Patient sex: M
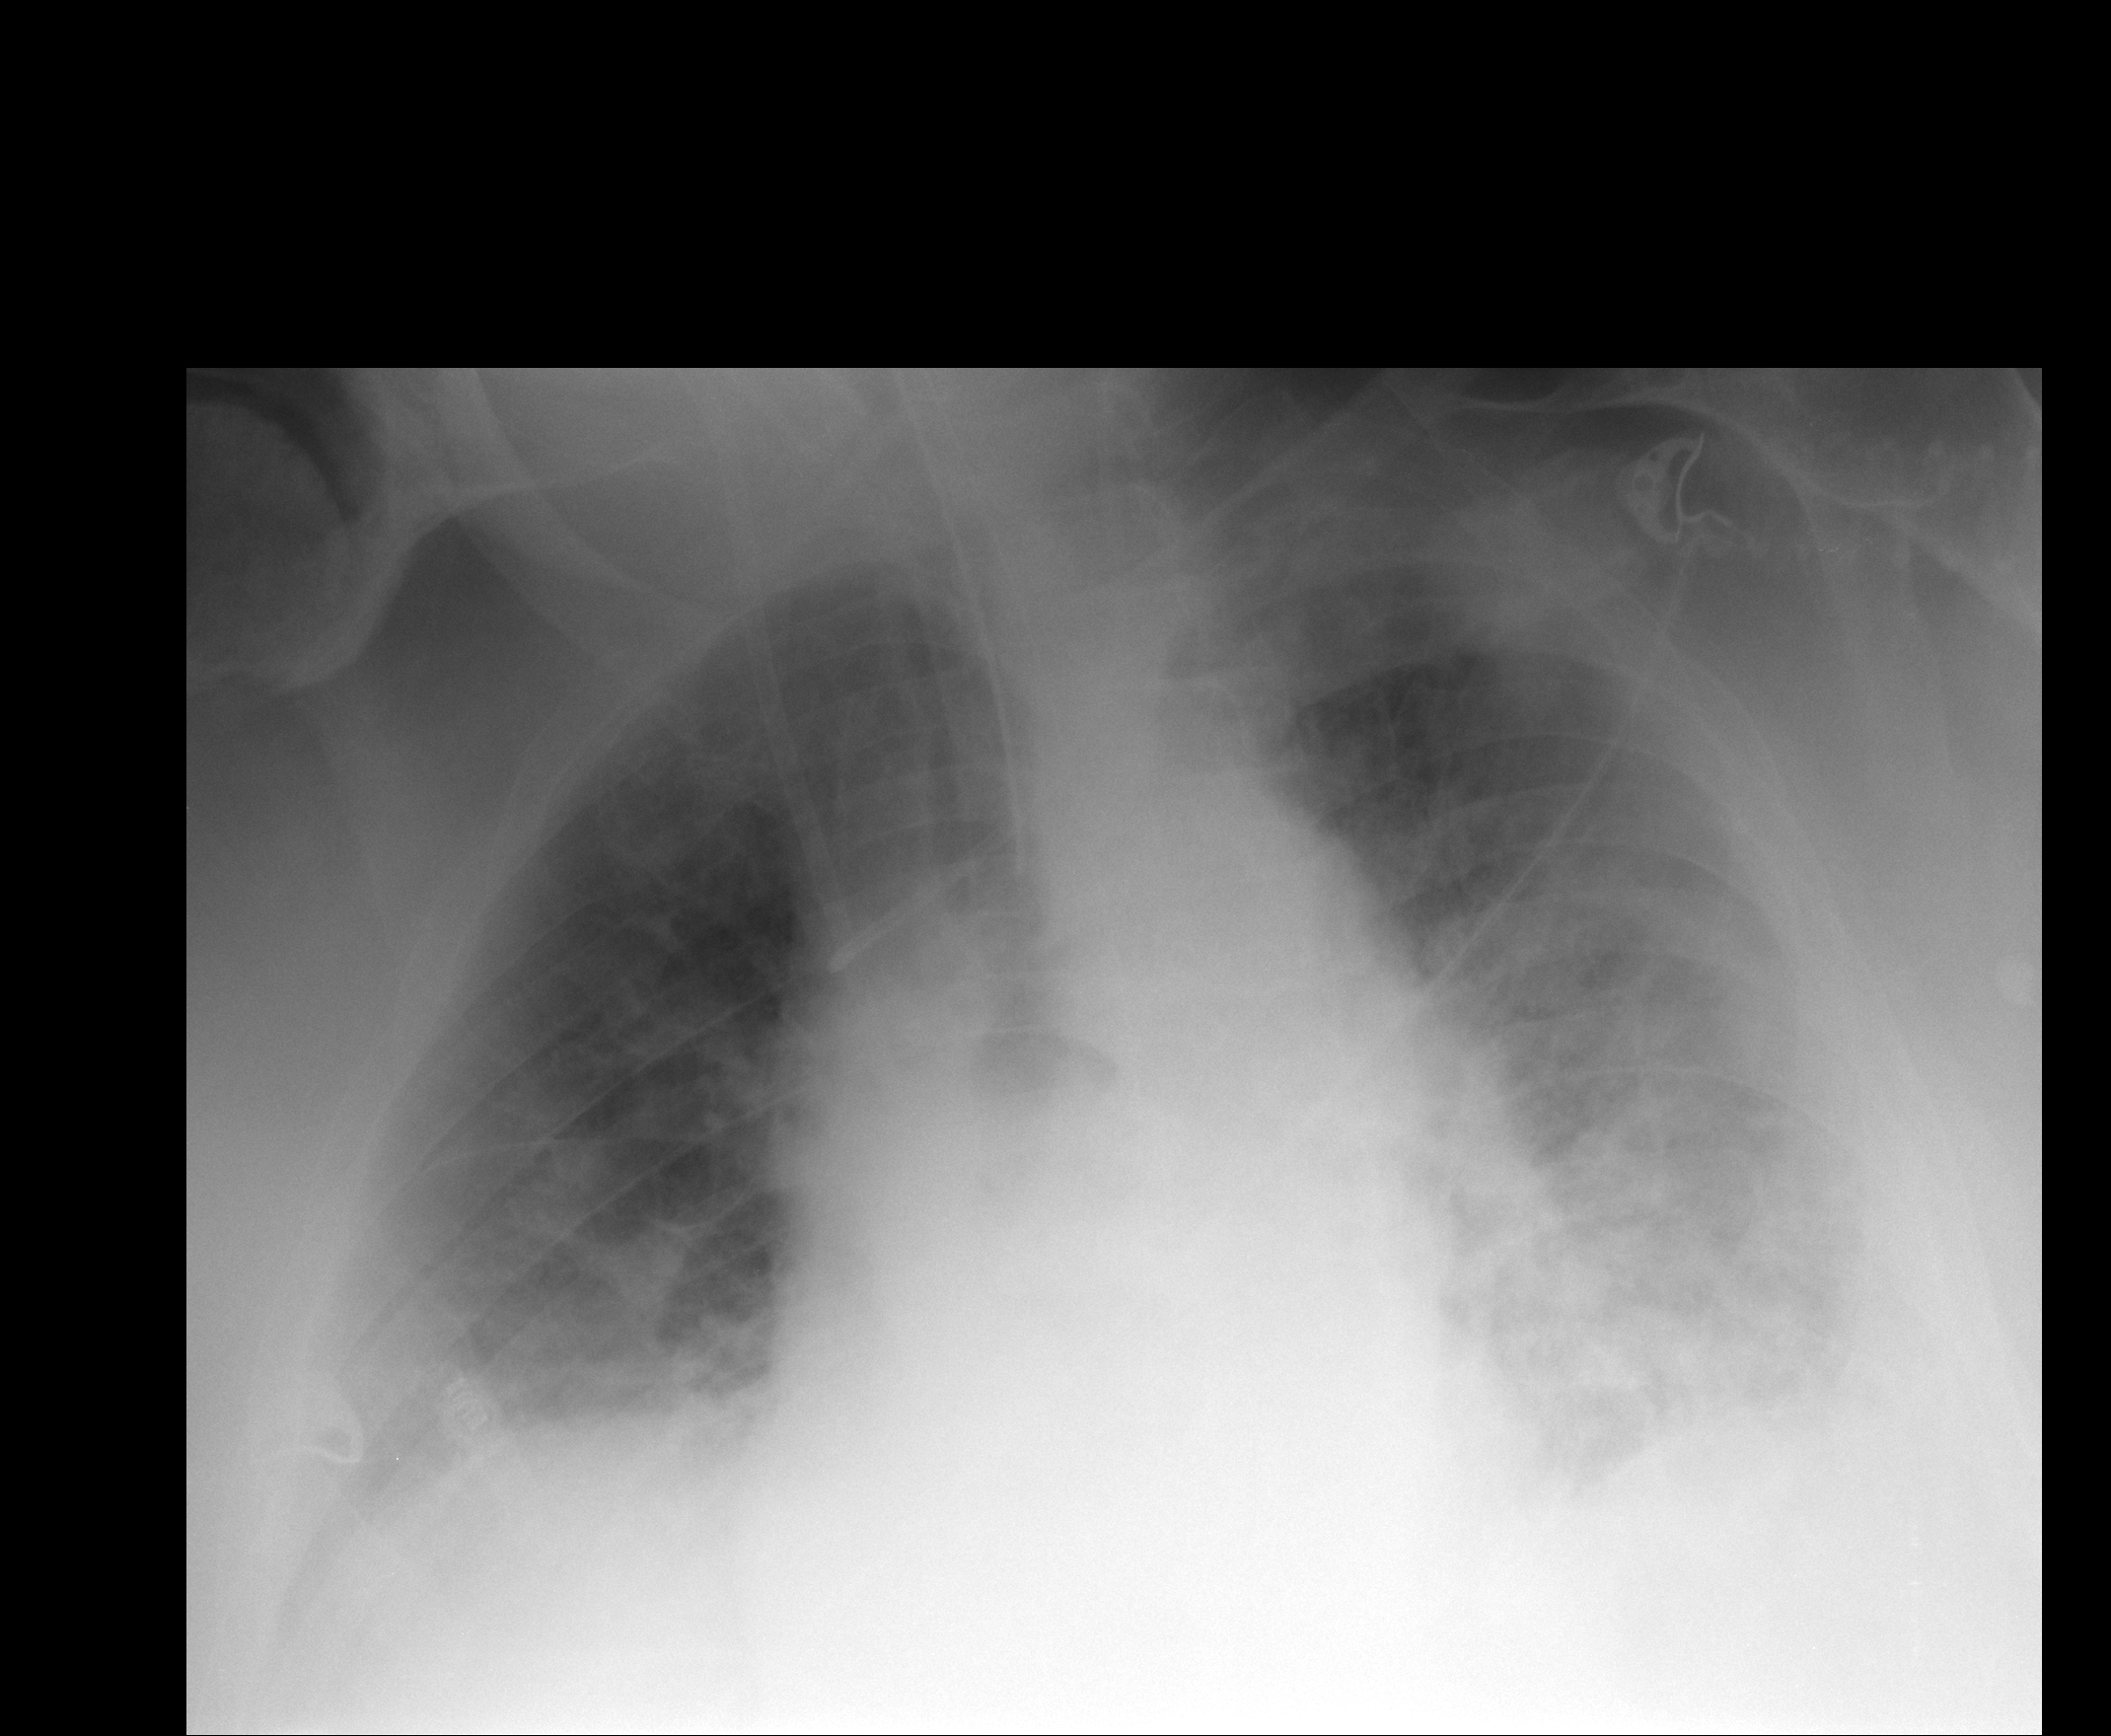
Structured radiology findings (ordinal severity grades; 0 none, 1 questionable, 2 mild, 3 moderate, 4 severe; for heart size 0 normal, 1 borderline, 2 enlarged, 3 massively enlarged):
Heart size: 2
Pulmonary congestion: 3
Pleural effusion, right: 1
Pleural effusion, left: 2
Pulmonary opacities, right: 3
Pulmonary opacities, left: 4
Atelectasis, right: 2
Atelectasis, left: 2